Chest X-ray:
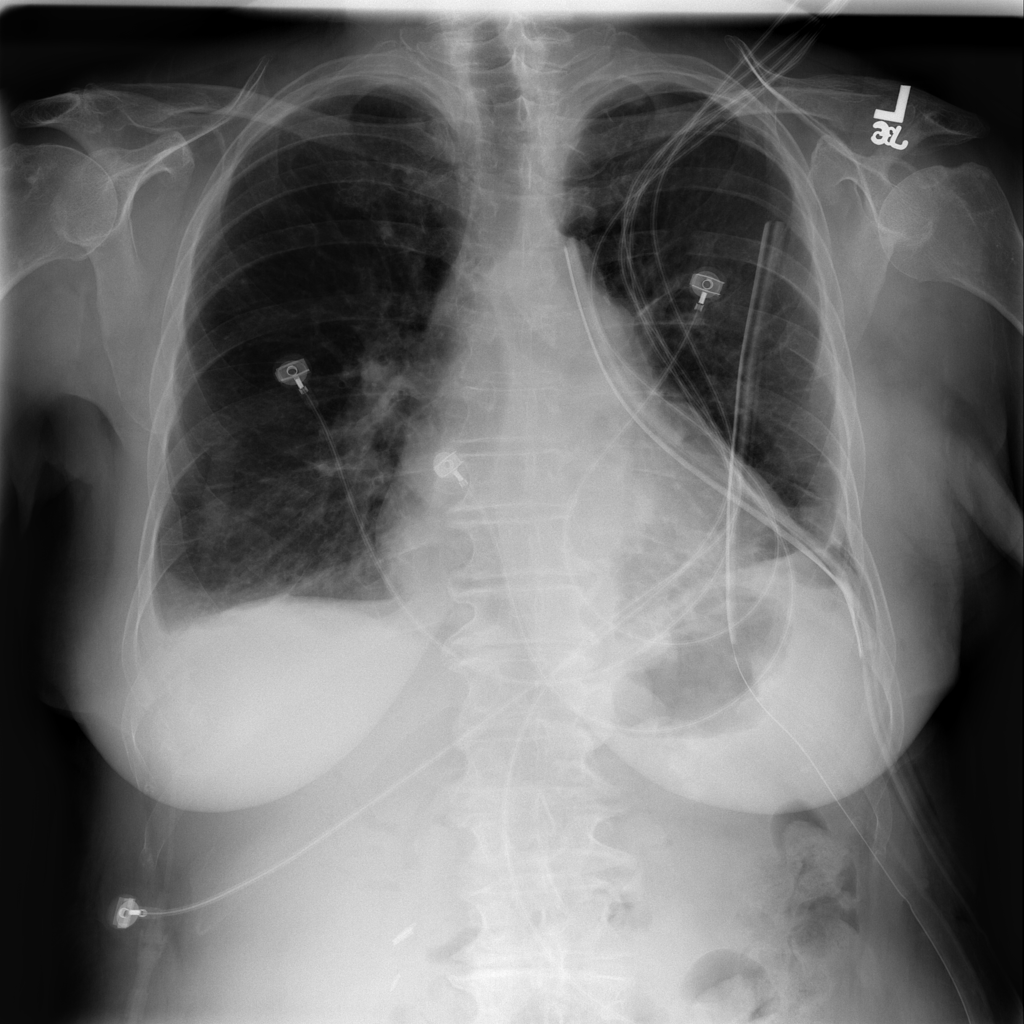
Findings: Effusion, Consolidation, Cardiomegaly
No abnormal finding: no